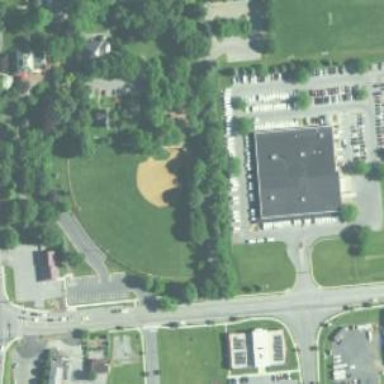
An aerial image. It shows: Softball pitch for leisure and sport activities.